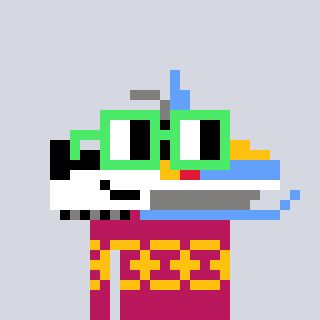
a pixel art character with square light green glasses, a snowmobile-shaped head and a darkpink-colored body on a cool background